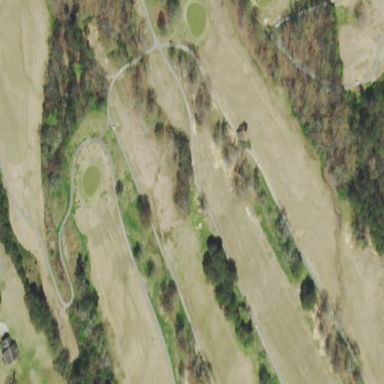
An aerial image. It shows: Grassy area designated as golf fairway.